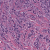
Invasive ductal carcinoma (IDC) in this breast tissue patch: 1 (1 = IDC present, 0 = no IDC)